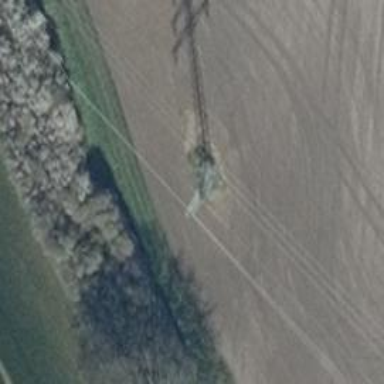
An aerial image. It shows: Power tower.